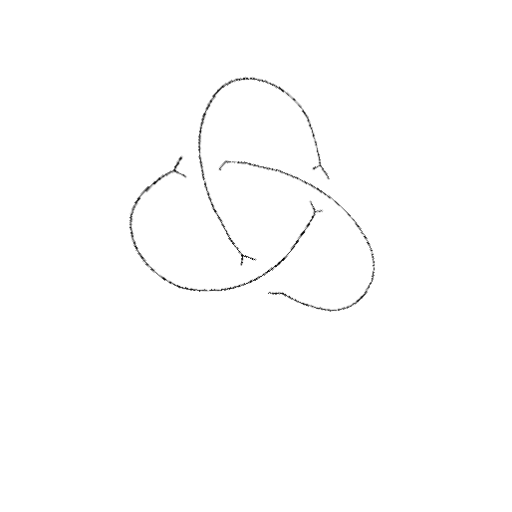
Crossing number: 3